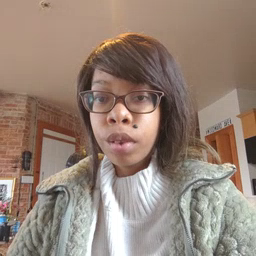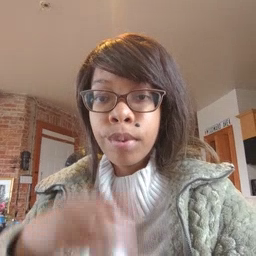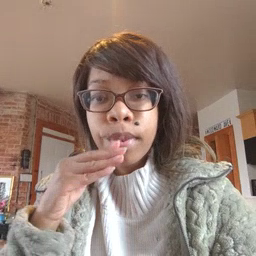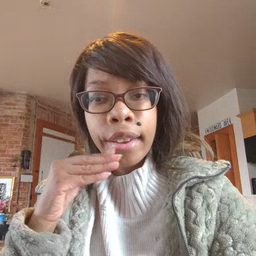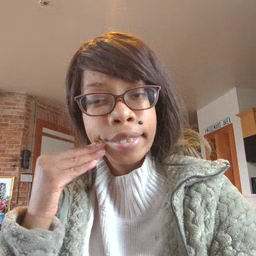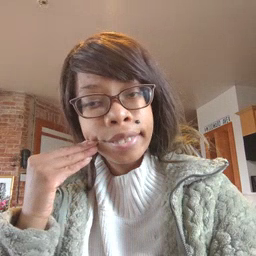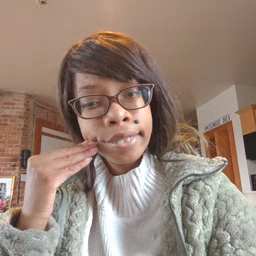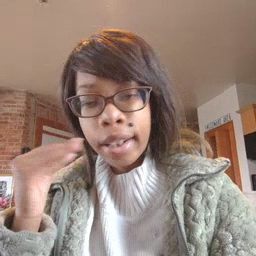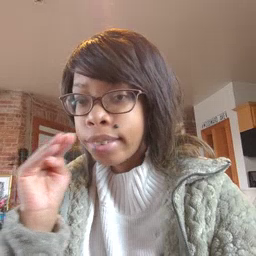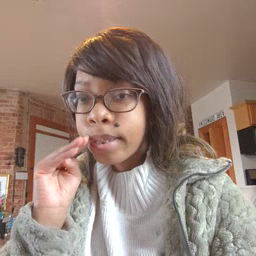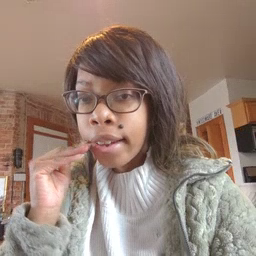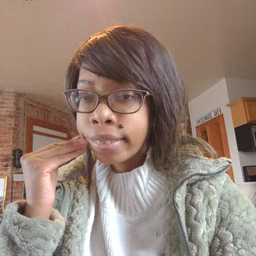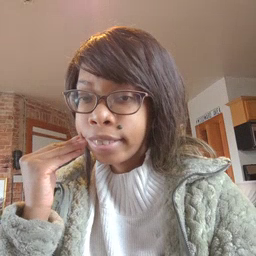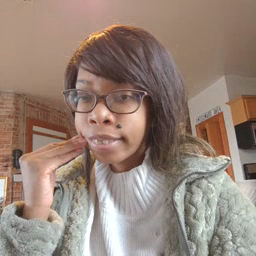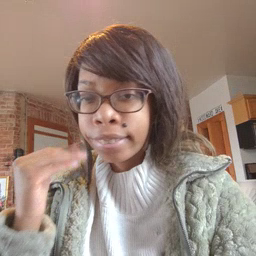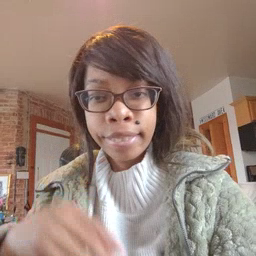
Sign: smile